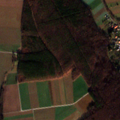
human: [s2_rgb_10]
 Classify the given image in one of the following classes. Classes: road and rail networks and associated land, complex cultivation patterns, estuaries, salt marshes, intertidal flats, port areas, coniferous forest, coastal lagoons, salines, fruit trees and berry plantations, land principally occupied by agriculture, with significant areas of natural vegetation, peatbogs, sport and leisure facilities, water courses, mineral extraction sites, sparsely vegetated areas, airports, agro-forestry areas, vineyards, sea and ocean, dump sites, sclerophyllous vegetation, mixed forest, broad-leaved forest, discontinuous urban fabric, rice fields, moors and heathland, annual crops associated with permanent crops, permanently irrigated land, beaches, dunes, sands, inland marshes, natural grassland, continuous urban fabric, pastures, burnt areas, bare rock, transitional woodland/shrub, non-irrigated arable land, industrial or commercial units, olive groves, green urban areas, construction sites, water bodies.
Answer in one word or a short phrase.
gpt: discontinuous urban fabric, non-irrigated arable land, broad-leaved forest, mixed forest